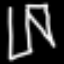
Label: pants